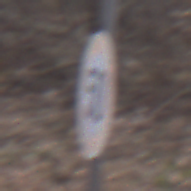
Verkehrszeichen: Geschwindigkeit50
Umgebung: Outdoor, Nature
Tageszeit: Midday
Wetter: Overcast
Licht: Natural
Jahreszeit: Autumn
Kontrast: LowContrast